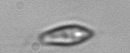
Label: Chrysochromulina